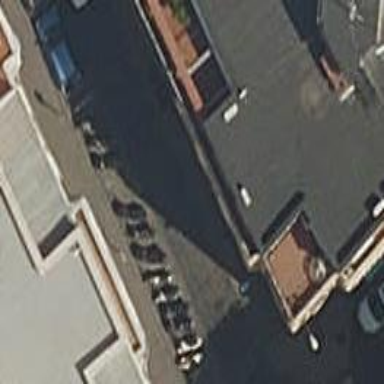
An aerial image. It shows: Motorcycle parking area.